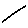
Label: line